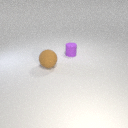
large brown rubber sphere in front of small purple rubber cylinder